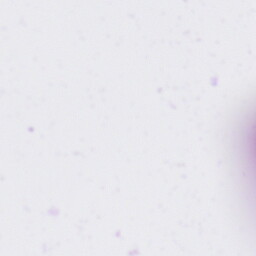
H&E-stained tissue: Tonsil